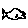
Label: fish